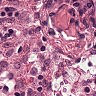
Metastatic tissue present: no